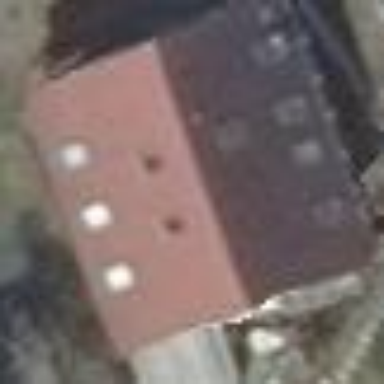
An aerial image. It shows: Detached building.